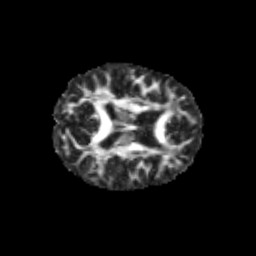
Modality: FA
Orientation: axial
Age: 12
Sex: female
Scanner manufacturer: siemens
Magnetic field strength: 3 T
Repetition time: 3.8 s
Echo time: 0.07 s